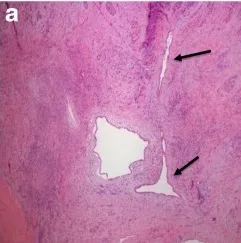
Frozen section pathology sections displaying. Irregular ductal structures (solid arrows).
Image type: pathology (h&e)